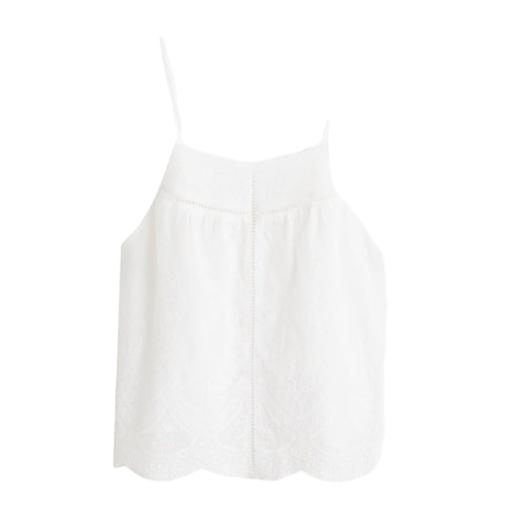
white women's embroidered tank, eyelet camisole, white camisole top, white background